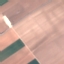
Land use / land cover: AnnualCrop